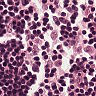
Metastatic tissue present: no